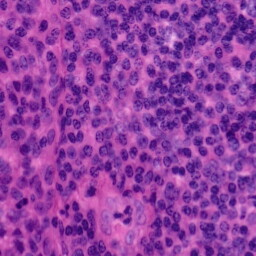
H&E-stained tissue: Tonsil